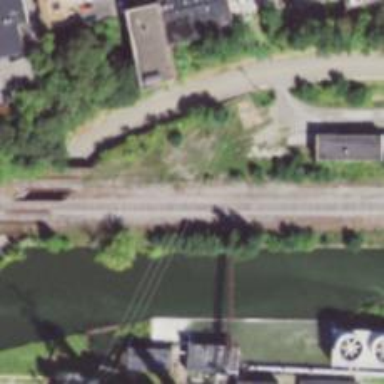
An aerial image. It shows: Abandoned railway.